Question: I have already read <URL> and integrate it with the rest of the help mechanism. Surprisingly, I could not find any materials describing this matter.

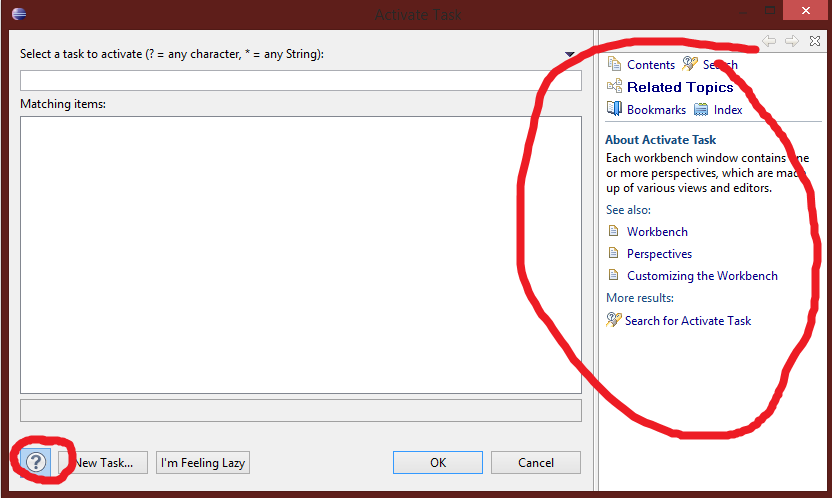
Answer: Derive your dialog from 'org.eclipse.jface.dialogs.TrayDialog' to get the support for the side tray and the help button.
You may need to call the 'TrayDialog' method 'setHelpAvailable(true)'
You can also base your class on 'TitleAreaDialog' (which extends 'TrayDialog') to get a dialog with a title and message area at the top of the dialog.